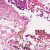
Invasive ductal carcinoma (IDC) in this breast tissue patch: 0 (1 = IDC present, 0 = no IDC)